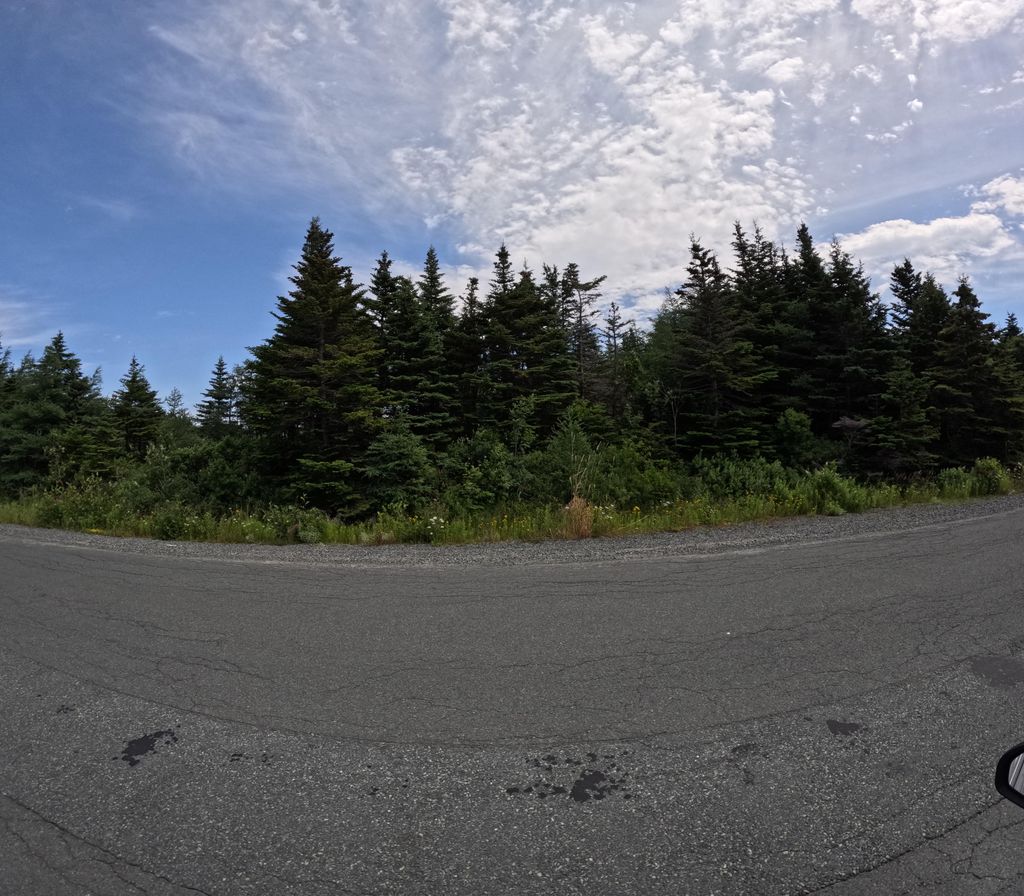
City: st_johns